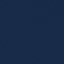
Land use / land cover class: SeaLake